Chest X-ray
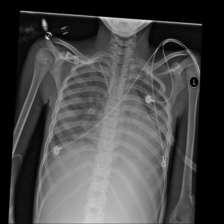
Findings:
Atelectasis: negative
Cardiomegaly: negative
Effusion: negative
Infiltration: positive
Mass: negative
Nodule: negative
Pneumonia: negative
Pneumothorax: negative
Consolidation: negative
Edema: negative
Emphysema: negative
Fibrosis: negative
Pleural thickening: negative
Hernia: negative